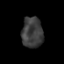
Tissue: prostate
Cell type: T cells
Senescence score: 0.3275
Nuclear area (px): 635
Mean DAPI intensity: 60.65